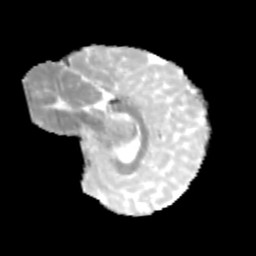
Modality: MD
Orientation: sagittal
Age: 10
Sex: female
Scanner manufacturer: siemens
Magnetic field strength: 3 T
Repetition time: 3.8 s
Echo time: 0.07 s